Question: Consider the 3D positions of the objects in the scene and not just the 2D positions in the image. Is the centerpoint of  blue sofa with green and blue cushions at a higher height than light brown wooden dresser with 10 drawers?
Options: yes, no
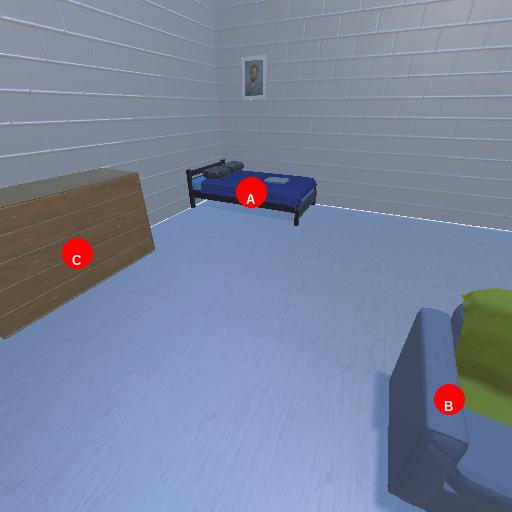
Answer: yes